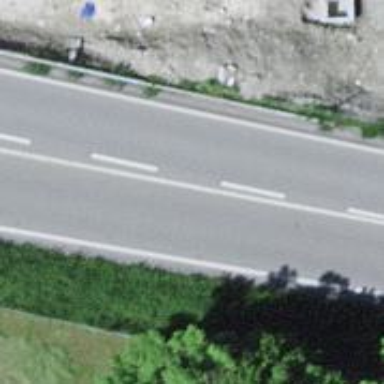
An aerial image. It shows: Secondary road with asphalt surface and no sidewalks.